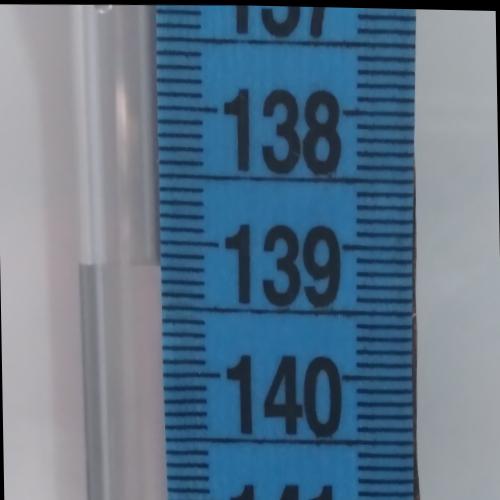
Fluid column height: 139.2 cm